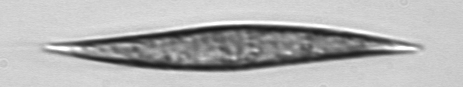
Label: Pleurosigma